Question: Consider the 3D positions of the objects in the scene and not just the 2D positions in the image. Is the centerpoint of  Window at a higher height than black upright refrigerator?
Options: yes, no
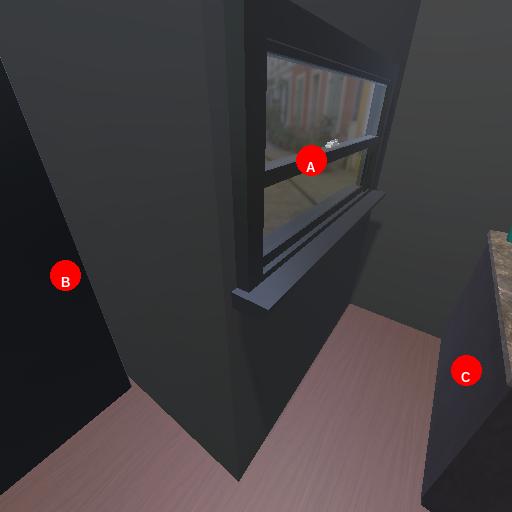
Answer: yes